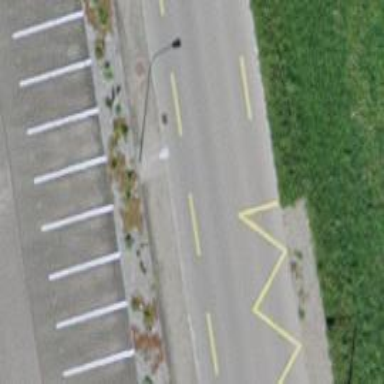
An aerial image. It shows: Bus stop with designated public transport stop position.